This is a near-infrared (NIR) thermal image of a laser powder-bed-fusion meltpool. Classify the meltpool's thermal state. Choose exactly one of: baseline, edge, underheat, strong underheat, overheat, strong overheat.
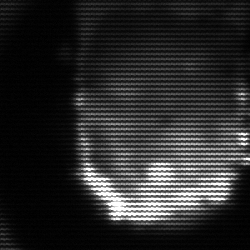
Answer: baseline